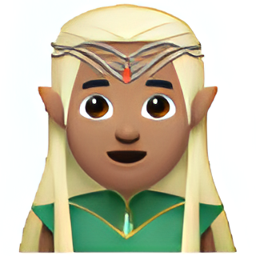
Name: man elf medium skin tone
Emoji: 🧝🏽‍♂️
Group: People & Body
Sub-group: person-fantasy